Question: So I have a problem with diacritics in wordpress.This is the website <URL> This is the div for first category:
'''
<div style="font-family: 'Sancreek', cursive;font-size:110%;">
<a href="http://colectia-harnau.ro/?page_id=1949">SUPORTURI PREZENTARE</a>
</div>
'''
As you can see on google fonts, this font have diacritics like a,s,t etc. Here is the font URL: <URL>
As you can see here the diacritics are loaded but showed with different font

Any ideas? Thanks
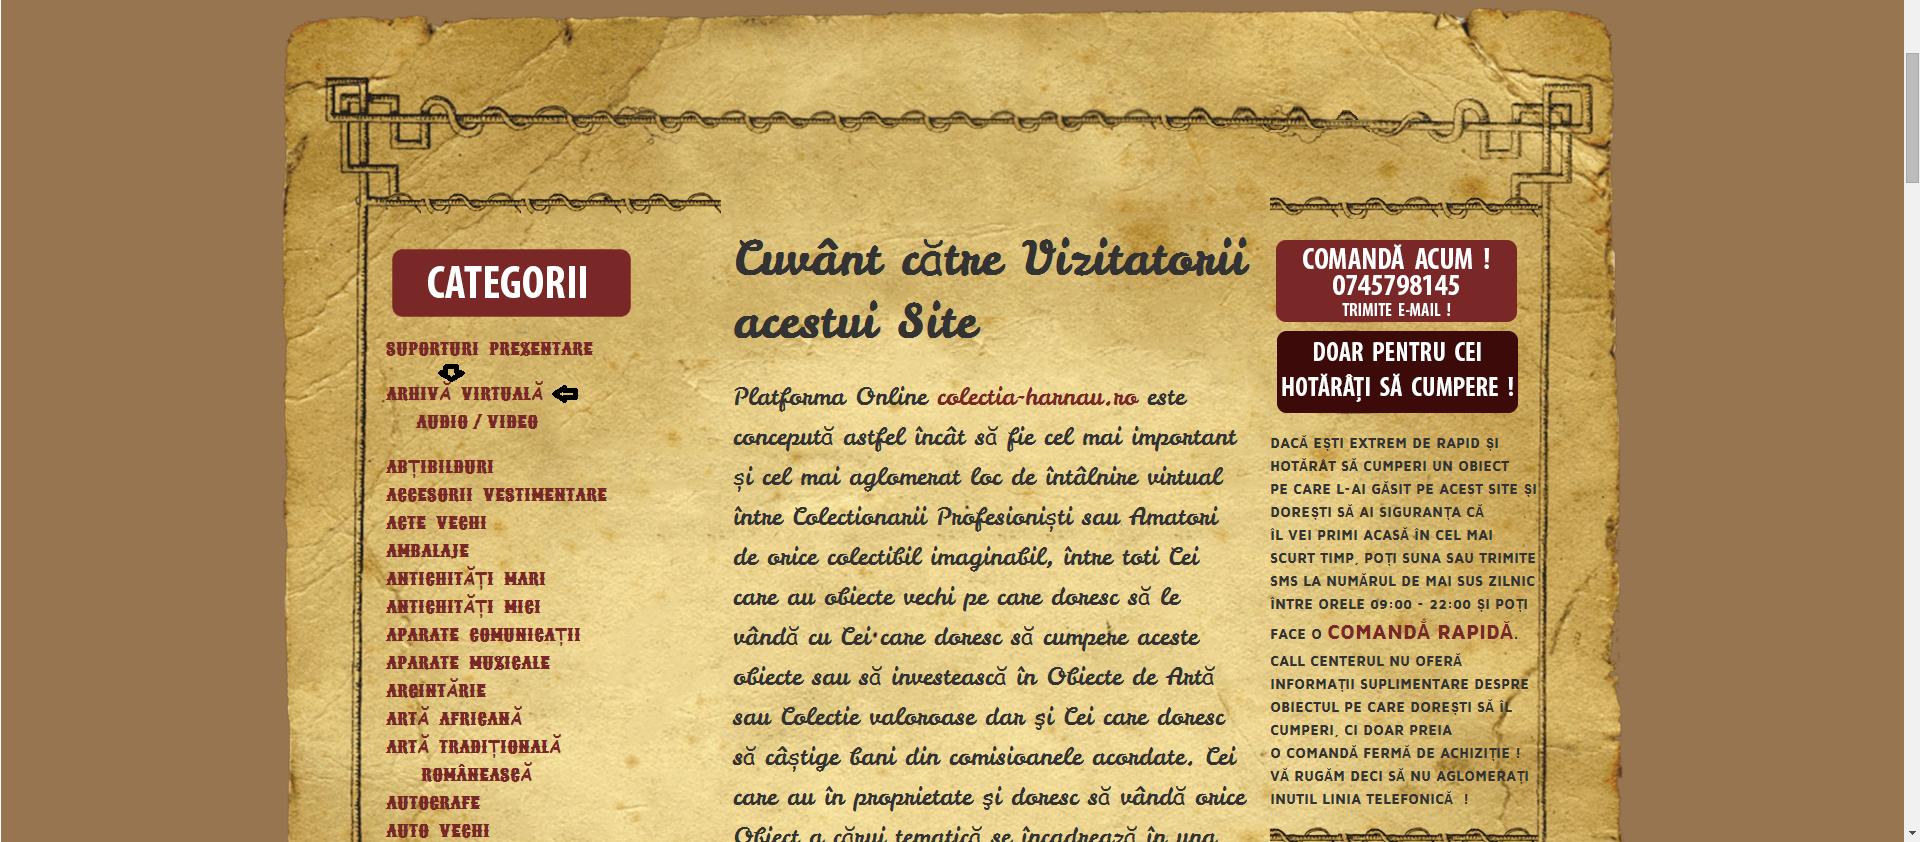
Answer: Make sure you are using the extended latin character sets. Like this:
'''
<link href='http://fonts.googleapis.com/css?family=Sancreek&subset=latin,latin-ext' rel='stylesheet' type='text/css'>.
'''
Note the